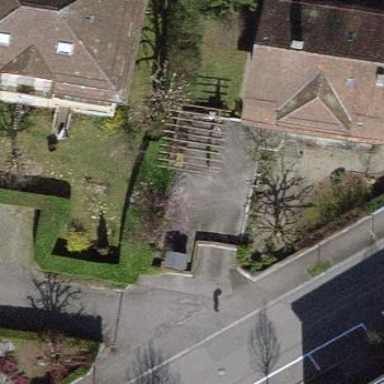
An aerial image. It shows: Group of garages.